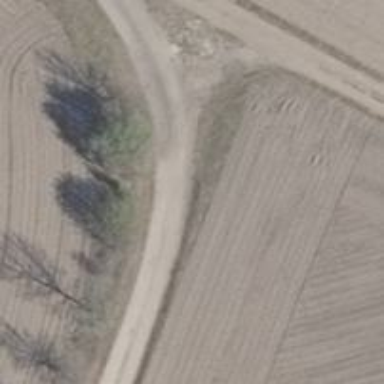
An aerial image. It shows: Dirt track with grade 3 tracktype.